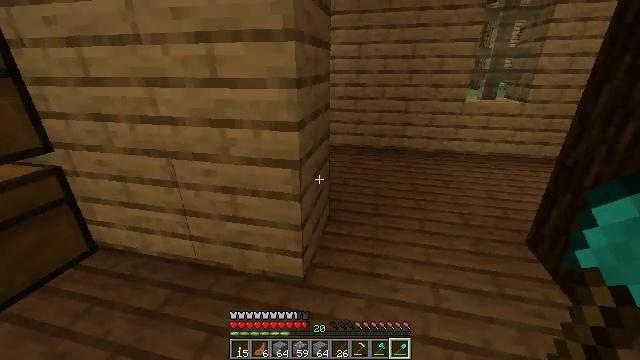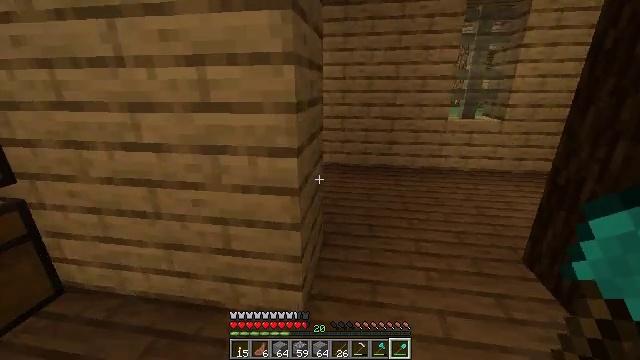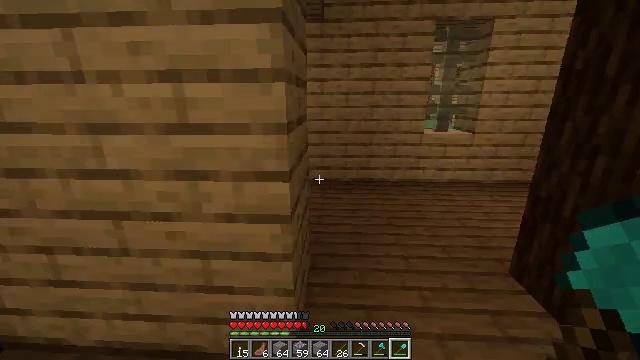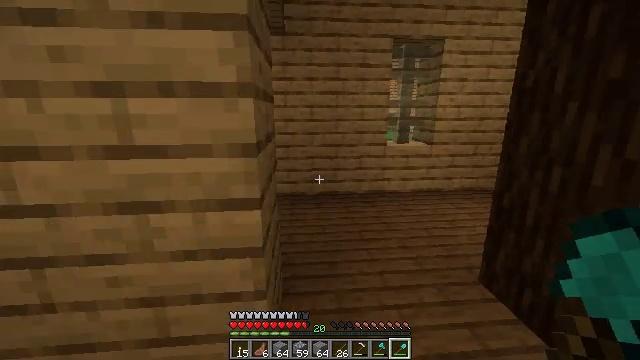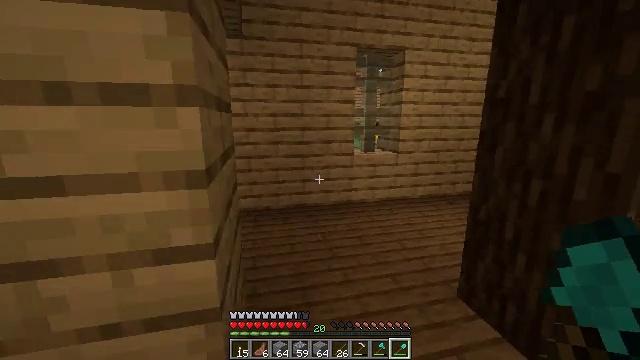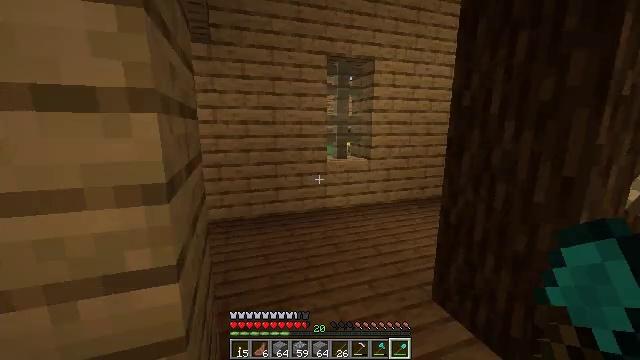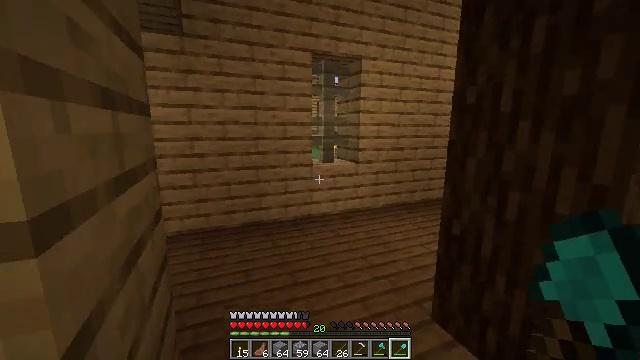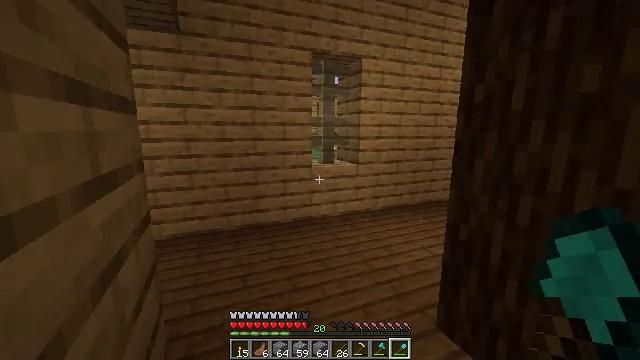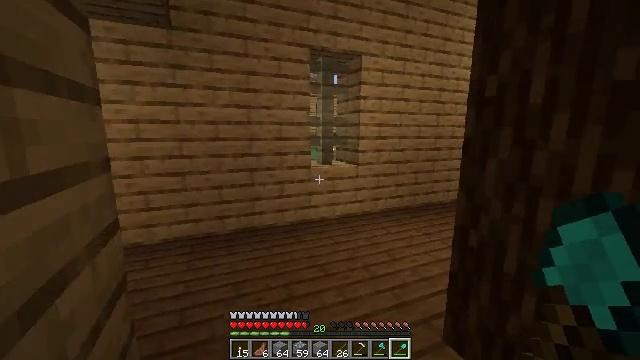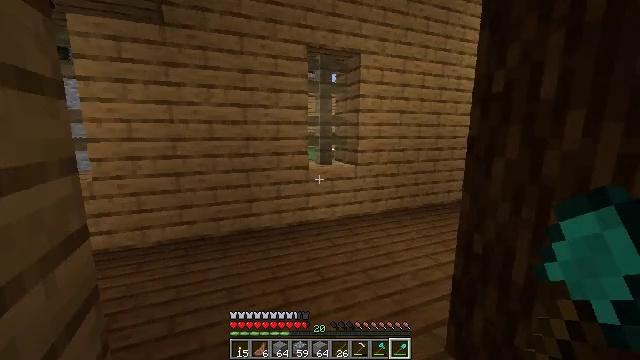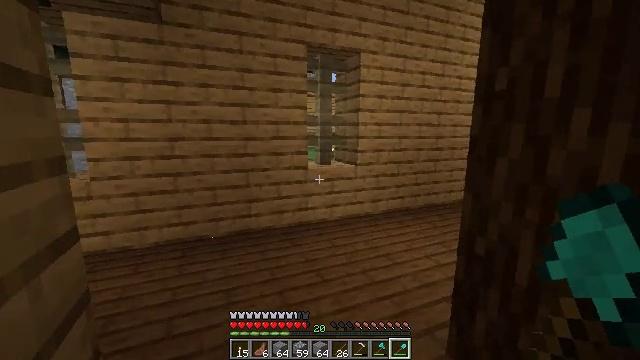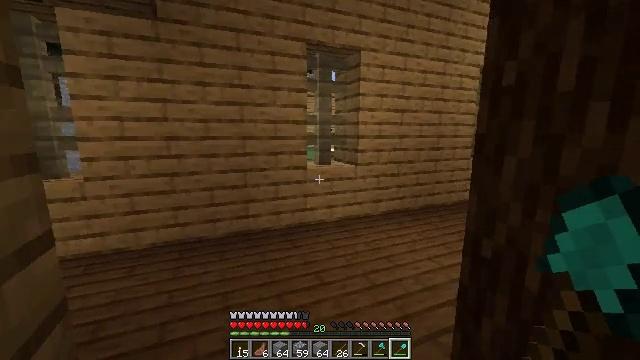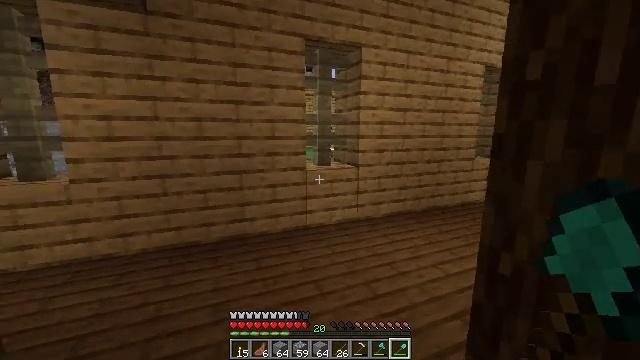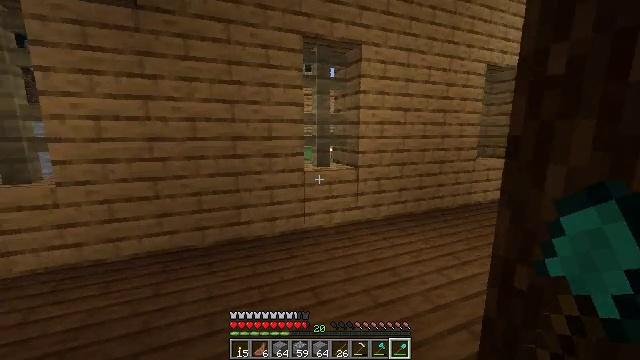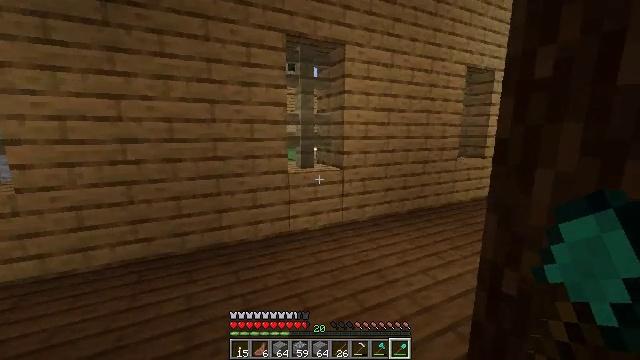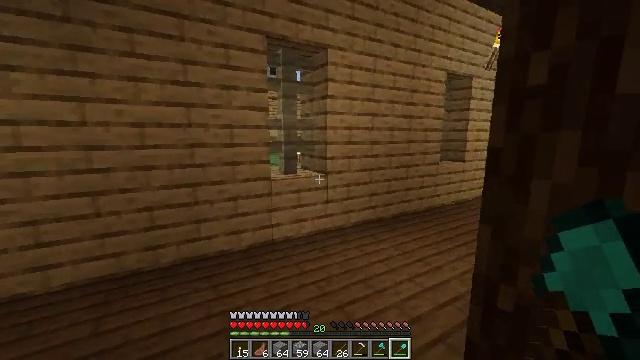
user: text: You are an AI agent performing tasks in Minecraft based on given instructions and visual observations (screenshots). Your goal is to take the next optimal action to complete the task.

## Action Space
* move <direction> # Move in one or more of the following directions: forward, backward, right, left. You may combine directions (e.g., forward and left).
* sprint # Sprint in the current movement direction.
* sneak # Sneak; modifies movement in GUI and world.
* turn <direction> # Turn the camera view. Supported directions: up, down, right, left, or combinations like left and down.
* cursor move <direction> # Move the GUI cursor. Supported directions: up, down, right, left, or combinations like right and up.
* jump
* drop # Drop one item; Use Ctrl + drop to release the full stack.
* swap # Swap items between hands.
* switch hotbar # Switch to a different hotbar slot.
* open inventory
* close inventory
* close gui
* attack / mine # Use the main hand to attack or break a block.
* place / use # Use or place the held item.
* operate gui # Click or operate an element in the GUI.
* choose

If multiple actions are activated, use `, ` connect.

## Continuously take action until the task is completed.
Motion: motion action
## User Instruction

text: Collect spruce planks and craft a spruce pressure plate.
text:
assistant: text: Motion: move forward and move left, turn right and up
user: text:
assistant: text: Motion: move forward, turn right and up
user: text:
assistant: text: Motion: move forward, turn right and up
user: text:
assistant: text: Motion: move forward, turn right and up
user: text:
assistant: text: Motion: move forward, turn right and up
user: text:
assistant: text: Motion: move forward, turn right
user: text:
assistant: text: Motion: move forward
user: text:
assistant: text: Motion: move forward
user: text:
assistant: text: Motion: no_op
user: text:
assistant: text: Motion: no_op
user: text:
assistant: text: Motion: move forward
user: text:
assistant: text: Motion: move forward
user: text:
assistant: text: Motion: no_op
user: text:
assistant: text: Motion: move forward, turn right
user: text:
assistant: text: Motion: move forward, turn right
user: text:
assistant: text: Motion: move forward, turn right
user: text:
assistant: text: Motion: move forward, turn right
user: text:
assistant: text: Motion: move forward, turn right
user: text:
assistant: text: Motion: move forward, turn right
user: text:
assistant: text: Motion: move forward, turn right
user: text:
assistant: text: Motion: move forward, turn right
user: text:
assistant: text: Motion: move forward
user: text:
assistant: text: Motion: move forward, turn right
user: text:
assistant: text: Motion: move forward, turn right
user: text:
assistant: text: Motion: move forward, turn right
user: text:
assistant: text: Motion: move forward, turn right
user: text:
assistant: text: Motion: move forward, turn right
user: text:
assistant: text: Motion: move forward, turn right
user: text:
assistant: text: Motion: move forward, turn right
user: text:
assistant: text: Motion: move forward